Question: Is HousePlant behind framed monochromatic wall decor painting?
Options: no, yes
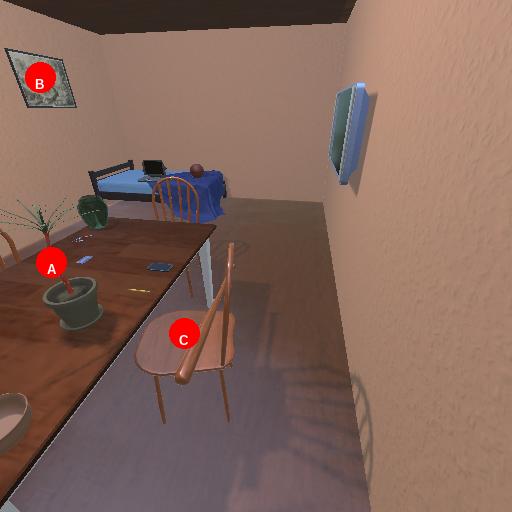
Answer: no